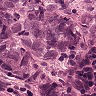
Metastatic tissue present: yes